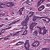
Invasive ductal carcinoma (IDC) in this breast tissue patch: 1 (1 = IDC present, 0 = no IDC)